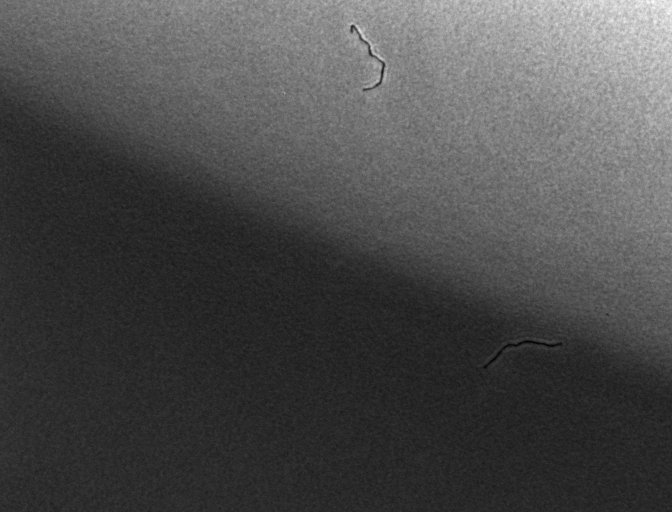
Phase contrast microscopy, 20x objective, 3 h incubation